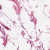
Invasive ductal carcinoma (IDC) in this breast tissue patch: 0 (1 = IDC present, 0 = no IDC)